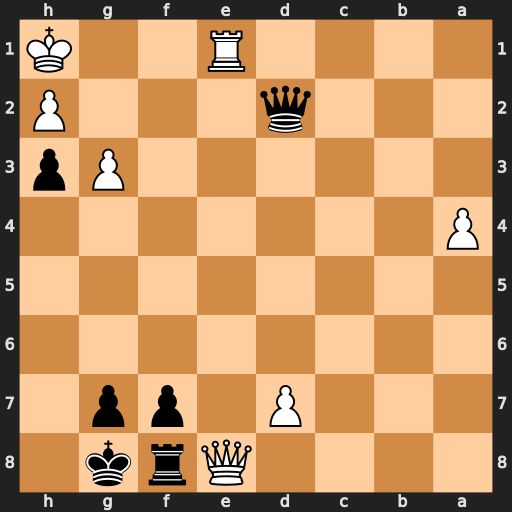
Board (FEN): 4Qrk1/3P1pp1/8/8/P7/6Pp/3q3P/4R2K
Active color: b
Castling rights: -
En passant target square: -
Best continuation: Qg2#